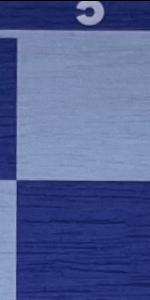
Label: Empty